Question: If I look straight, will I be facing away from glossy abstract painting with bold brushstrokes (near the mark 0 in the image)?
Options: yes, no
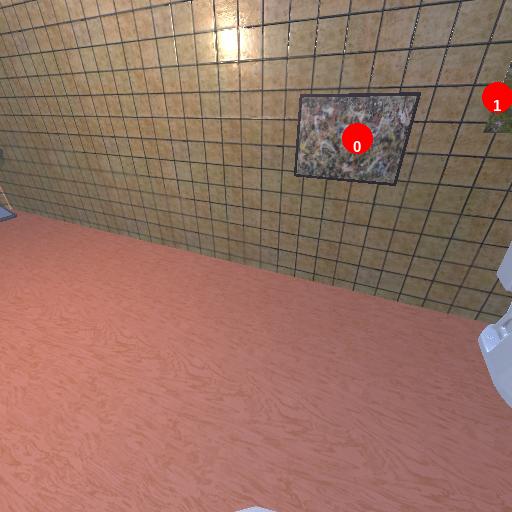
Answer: yes